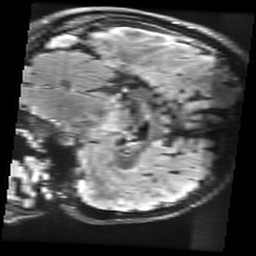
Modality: FLAIR
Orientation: sagittal
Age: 26
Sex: female
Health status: healthy
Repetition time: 12 s
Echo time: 0.09782 s